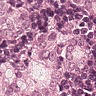
Metastatic tissue present: yes